Aerial crown-view tile of a tropical tree (Barro Colorado Island, Panama), acquired 20240716:
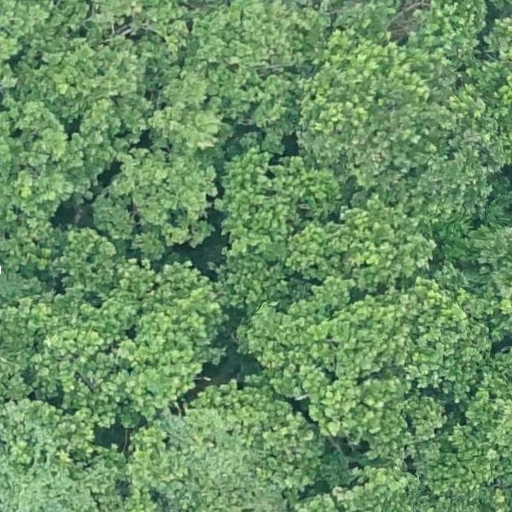
Species: Anacardium excelsum
GBIF accepted scientific name: Anacardium excelsum
Crown area: 831.358 m²